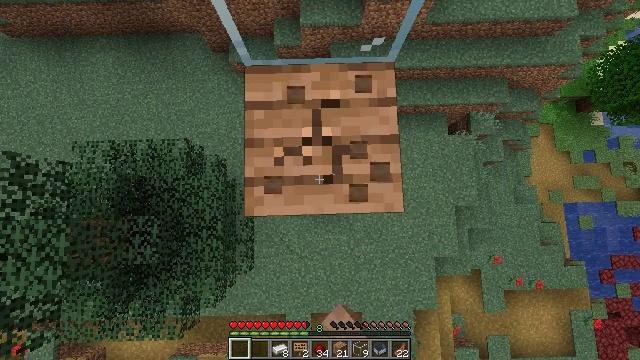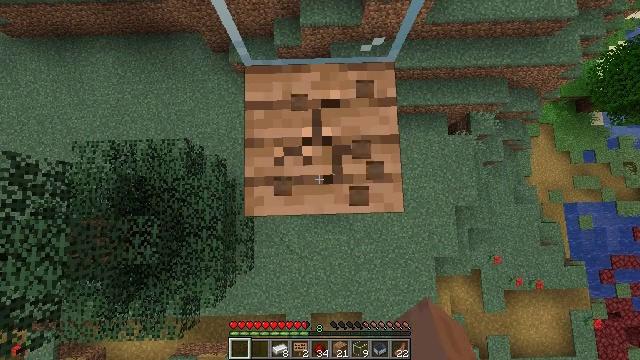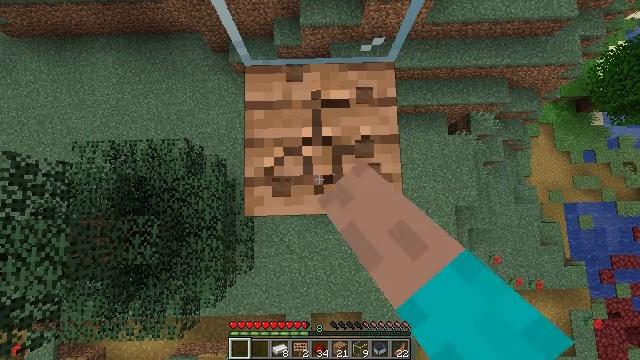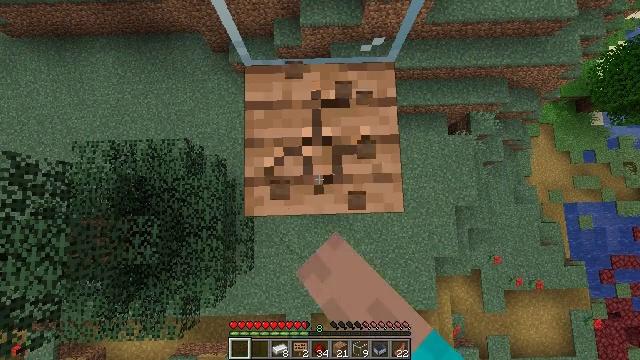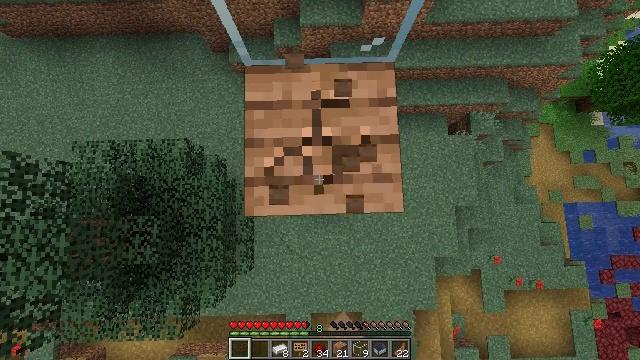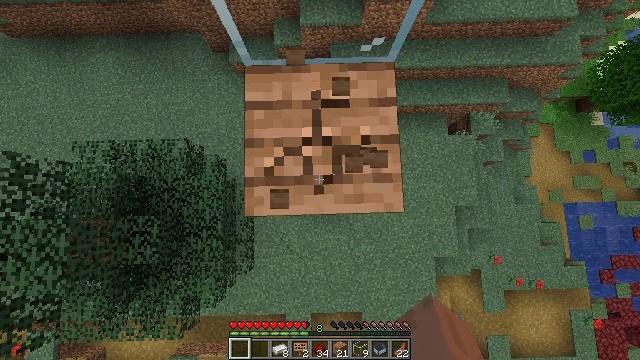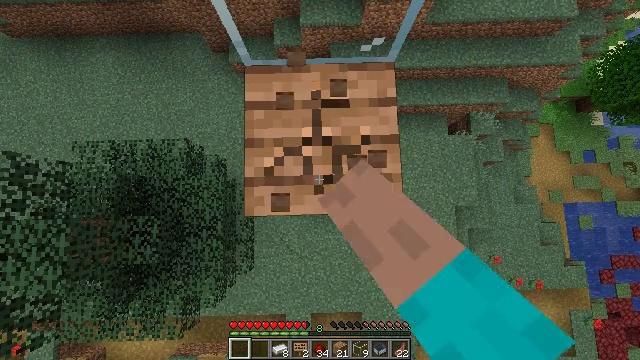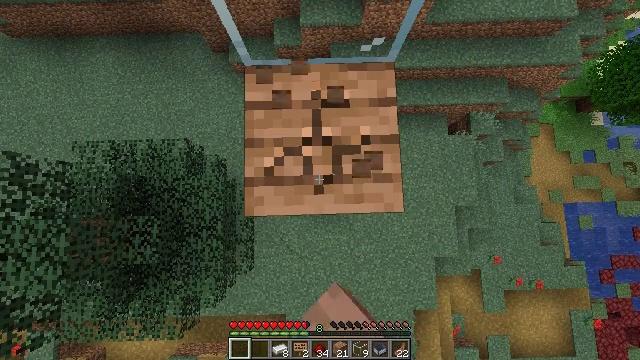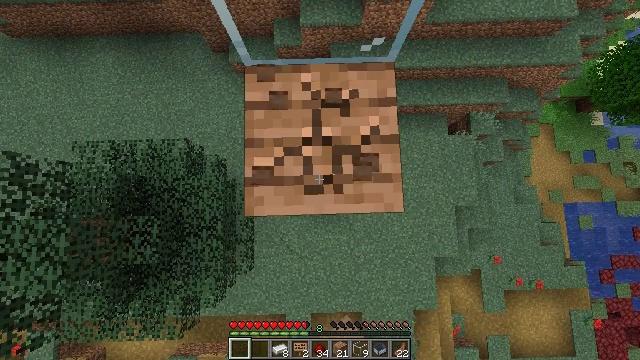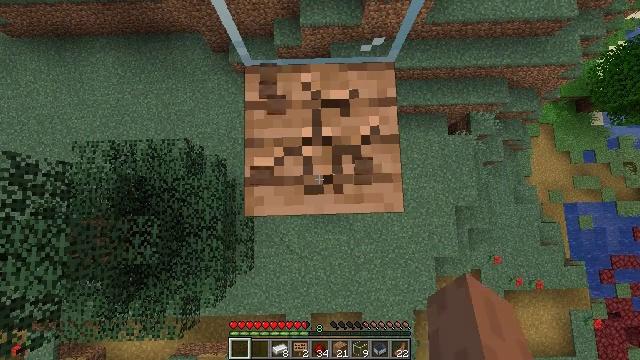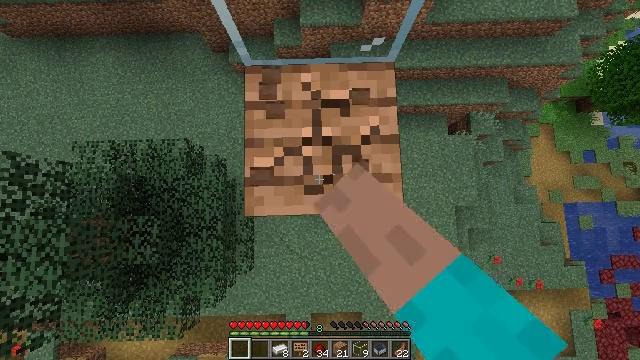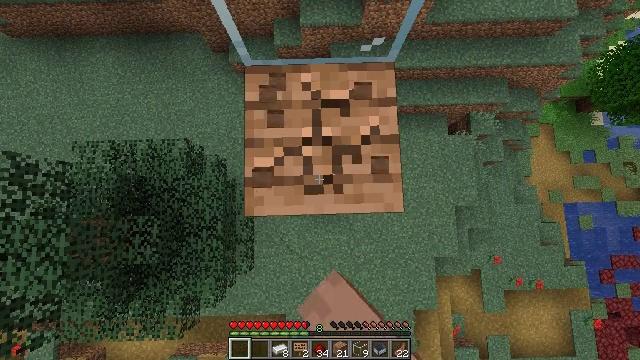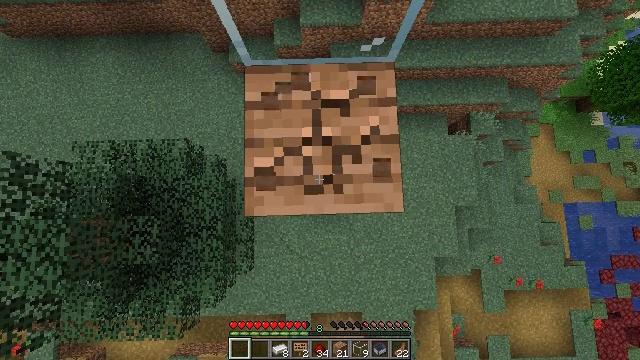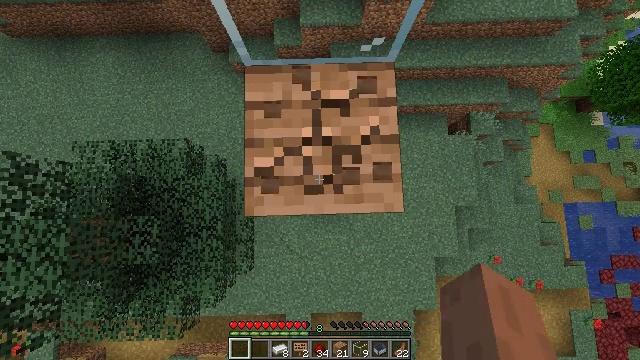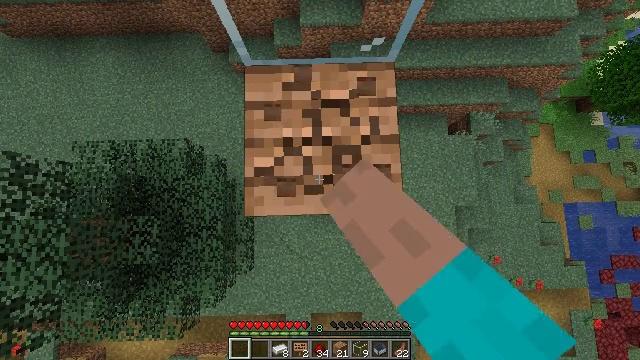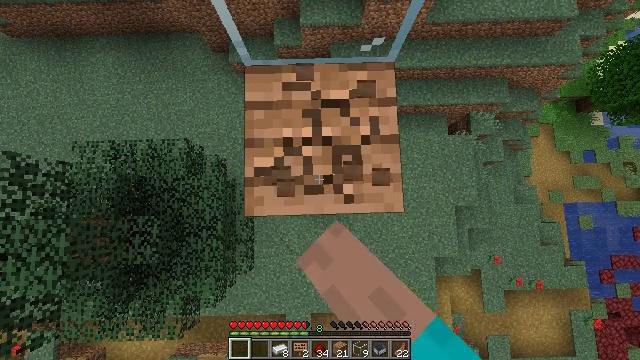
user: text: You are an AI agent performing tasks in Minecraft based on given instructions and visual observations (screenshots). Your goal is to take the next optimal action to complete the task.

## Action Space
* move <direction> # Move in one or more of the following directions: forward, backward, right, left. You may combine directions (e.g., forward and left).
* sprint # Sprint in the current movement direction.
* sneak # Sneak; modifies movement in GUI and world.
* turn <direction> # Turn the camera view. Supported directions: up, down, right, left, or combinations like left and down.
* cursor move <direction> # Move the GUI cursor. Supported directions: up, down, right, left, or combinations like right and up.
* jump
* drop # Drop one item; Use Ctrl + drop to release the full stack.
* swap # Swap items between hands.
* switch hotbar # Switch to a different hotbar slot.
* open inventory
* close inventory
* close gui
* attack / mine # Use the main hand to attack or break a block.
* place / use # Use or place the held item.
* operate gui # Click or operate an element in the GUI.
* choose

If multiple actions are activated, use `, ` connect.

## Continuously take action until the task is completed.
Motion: motion action
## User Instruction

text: Break the jungle planks to recycle them.
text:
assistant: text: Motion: attack / mine
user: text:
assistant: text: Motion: attack / mine
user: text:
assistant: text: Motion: attack / mine
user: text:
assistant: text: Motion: attack / mine
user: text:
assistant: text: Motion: attack / mine
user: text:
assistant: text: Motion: attack / mine
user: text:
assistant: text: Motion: attack / mine
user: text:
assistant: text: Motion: attack / mine
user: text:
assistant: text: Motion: attack / mine
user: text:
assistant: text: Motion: attack / mine
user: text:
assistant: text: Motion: attack / mine
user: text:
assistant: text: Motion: attack / mine
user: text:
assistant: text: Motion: attack / mine
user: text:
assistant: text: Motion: attack / mine
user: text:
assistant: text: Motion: attack / mine
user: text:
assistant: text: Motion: attack / mine
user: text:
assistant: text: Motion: attack / mine
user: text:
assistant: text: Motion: attack / mine
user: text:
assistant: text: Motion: attack / mine
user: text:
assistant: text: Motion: attack / mine
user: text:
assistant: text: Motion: attack / mine
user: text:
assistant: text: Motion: attack / mine
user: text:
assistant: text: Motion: attack / mine
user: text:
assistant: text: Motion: attack / mine
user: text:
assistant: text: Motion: attack / mine
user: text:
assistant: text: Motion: attack / mine
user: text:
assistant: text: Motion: attack / mine
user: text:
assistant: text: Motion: attack / mine
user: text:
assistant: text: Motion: attack / mine
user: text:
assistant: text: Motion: attack / mine